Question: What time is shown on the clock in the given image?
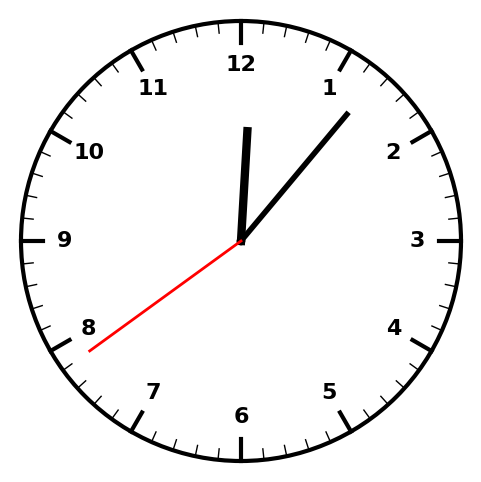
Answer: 12:06:39